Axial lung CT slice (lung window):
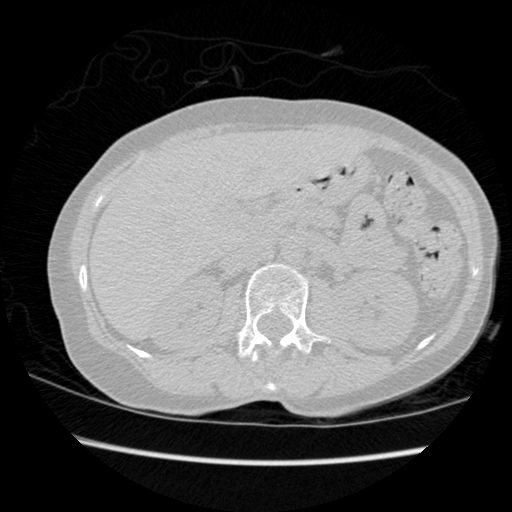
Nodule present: no